Aerial crown-view tile of a tropical tree (Barro Colorado Island, Panama), acquired 20241216:
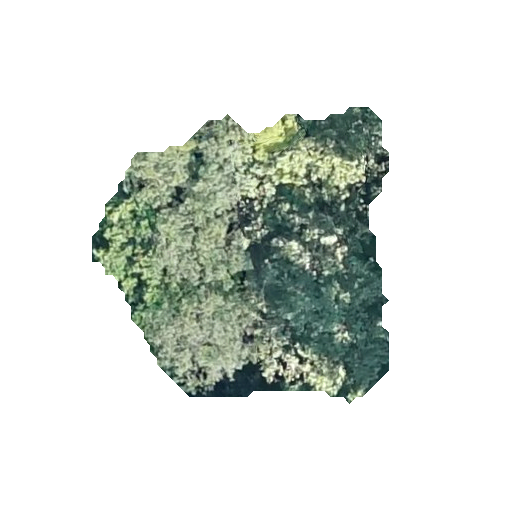
Species: Apeiba membranacea
GBIF accepted scientific name: Apeiba membranacea
Crown area: 96.977 m²